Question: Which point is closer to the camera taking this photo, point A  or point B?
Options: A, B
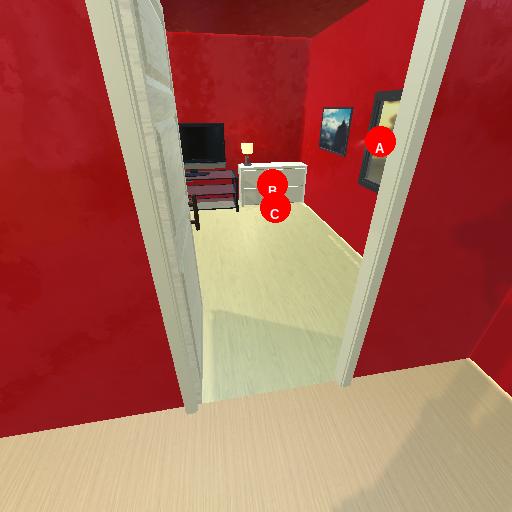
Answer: A